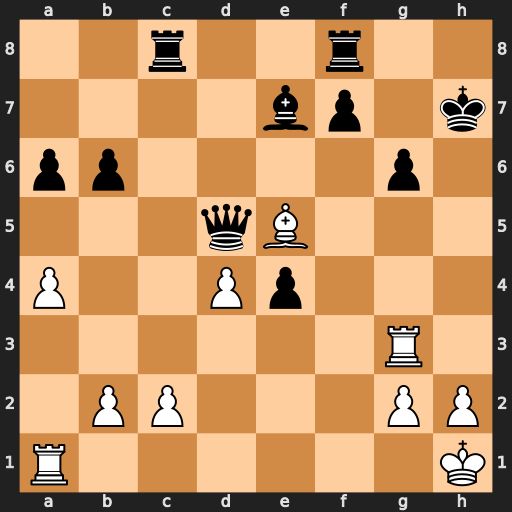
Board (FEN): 2r2r2/4bp1k/pp4p1/3qB3/P2Pp3/6R1/1PP3PP/R6K
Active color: w
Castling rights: -
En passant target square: -
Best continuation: Rh3+ Bh4 Rxh4+ Kg8 Rh8#